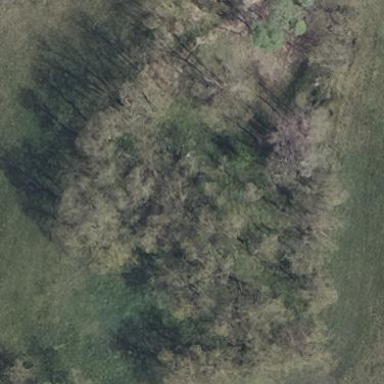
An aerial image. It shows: Forest area.